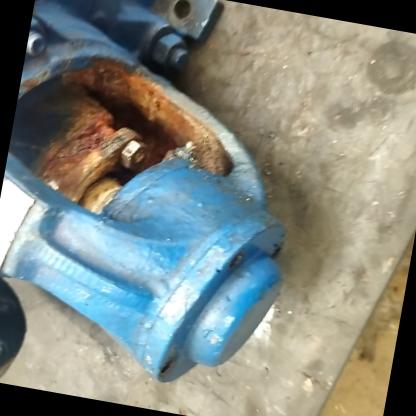
Klasa: inne